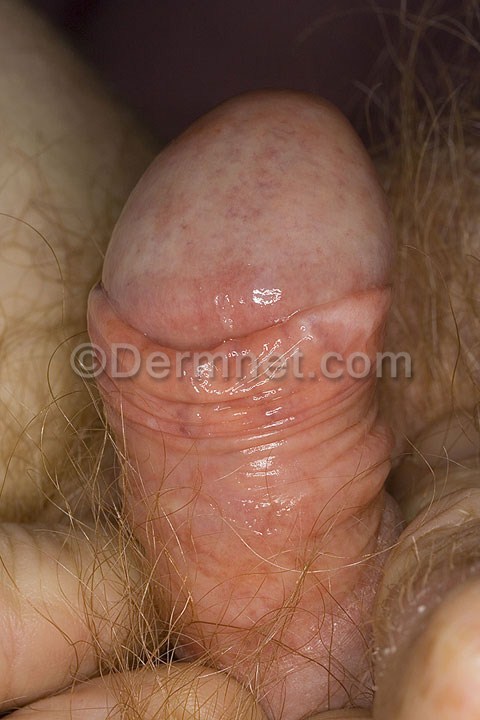
Disease: Cellulitis Impetigo and other Bacterial Infections